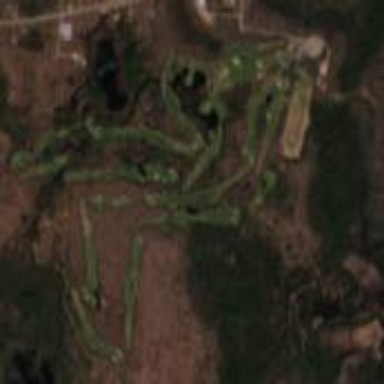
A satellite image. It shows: Golf course.